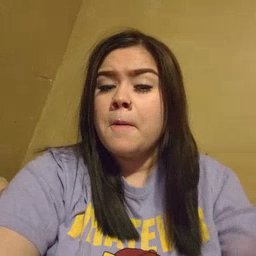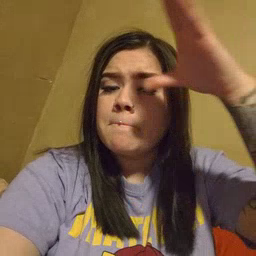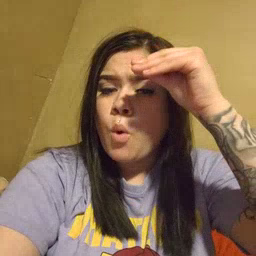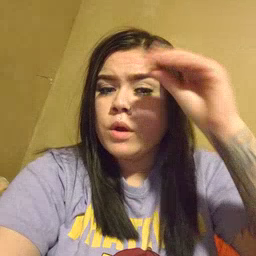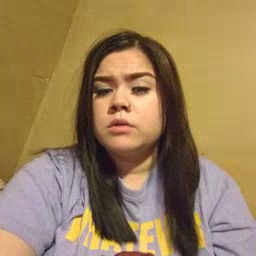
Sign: boy